Question: What is the difference between these two NSArray outputs using 'NSLog'?
'''
//Use to get all values from within Dictionary
NSArray * values = [self.dict allValues];
//Title
self.namesArray = [values valueForKey:@"Imade"];
'''
gives the following which is broken up into the KEY values they are stored in:
'''
Names : (
(
tttt,
tgrtg,
trgrtgrtgrtgrtg
),
(
fcxczxc,
zcxzc,
asad
),
(
sdedw,
frfefr
)
)
'''
and
'''
self.colorArray= [[NSArray alloc] initWithObjects: @"Red", @"Yellow", @"Green",
@"Blue", @"Purpole", nil];
'''
gives
'''
Names : (
Red,
Yellow,
Green,
Blue,
Purpole
)
'''
Now I can populate a uiTableViewCell with the colored NSArray however I cannot with the Names NSArray. Why is this and how do I fix it? Do I need to break the namesArray down further and how do I do this? Im sorry if this is obvious.
If needed
'''
//Use to get Key Values from within Dictionary
self.sectionArray = [self.dict allKeys];
'''

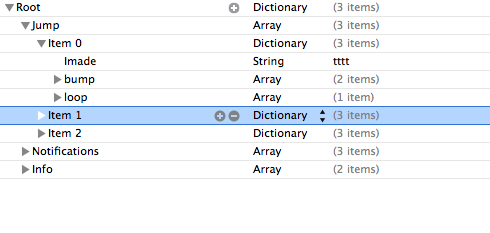
Answer: It looks like the first array is an array of arrays, and the second one is an array of strings.